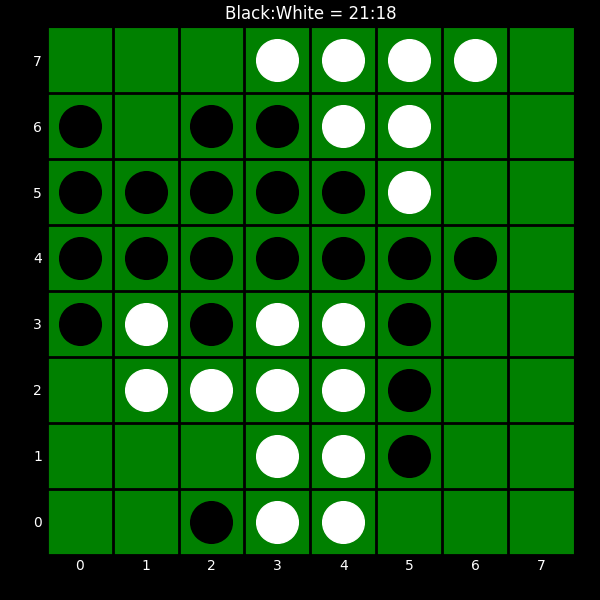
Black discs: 21
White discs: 18